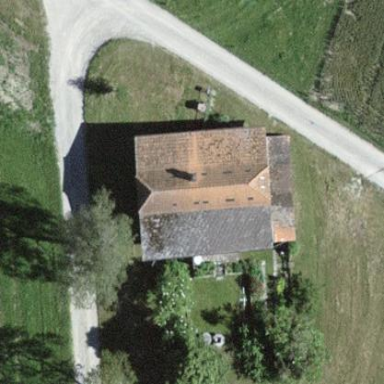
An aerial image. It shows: Farm building.